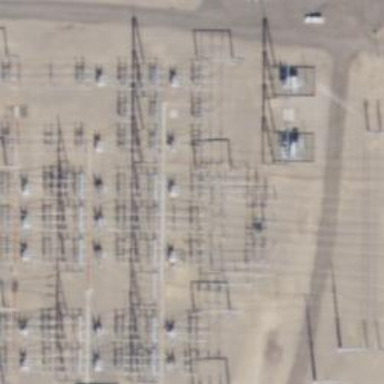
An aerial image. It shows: Switch used for power control.